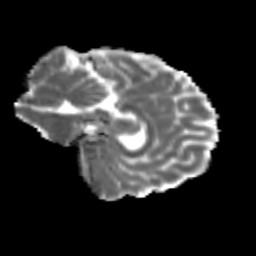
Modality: MD
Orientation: sagittal
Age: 23
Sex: female
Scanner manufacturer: siemens
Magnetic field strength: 3 T
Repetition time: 3.5 s
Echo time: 0.113 s